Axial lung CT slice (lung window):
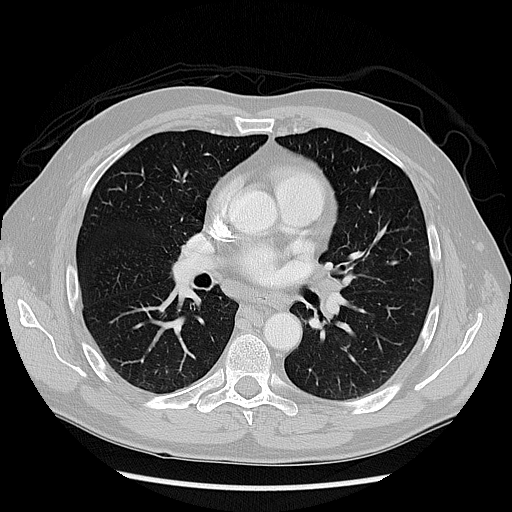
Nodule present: no